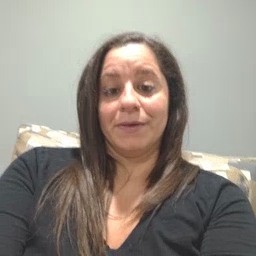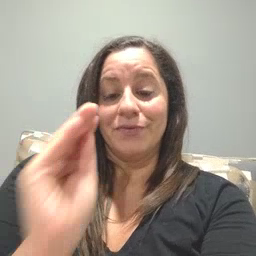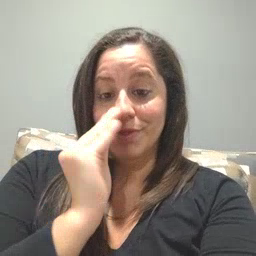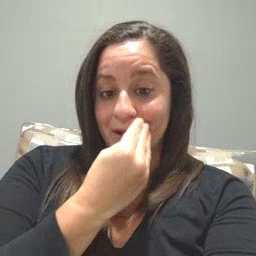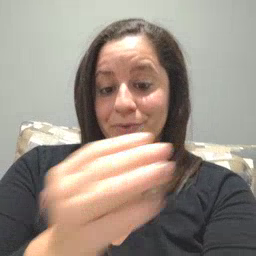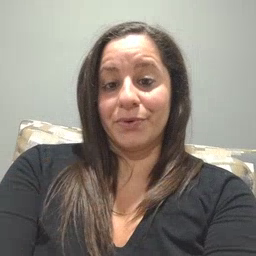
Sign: flower